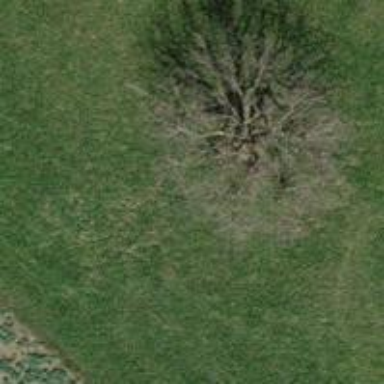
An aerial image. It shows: Deciduous tree with mixed leaves.